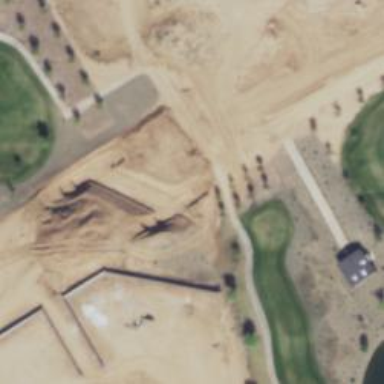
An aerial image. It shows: Path tunnel for golf carts.